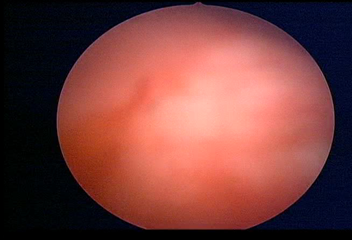
Modality: WLC
Class: Normal mucosa
Bladder cancer association: No